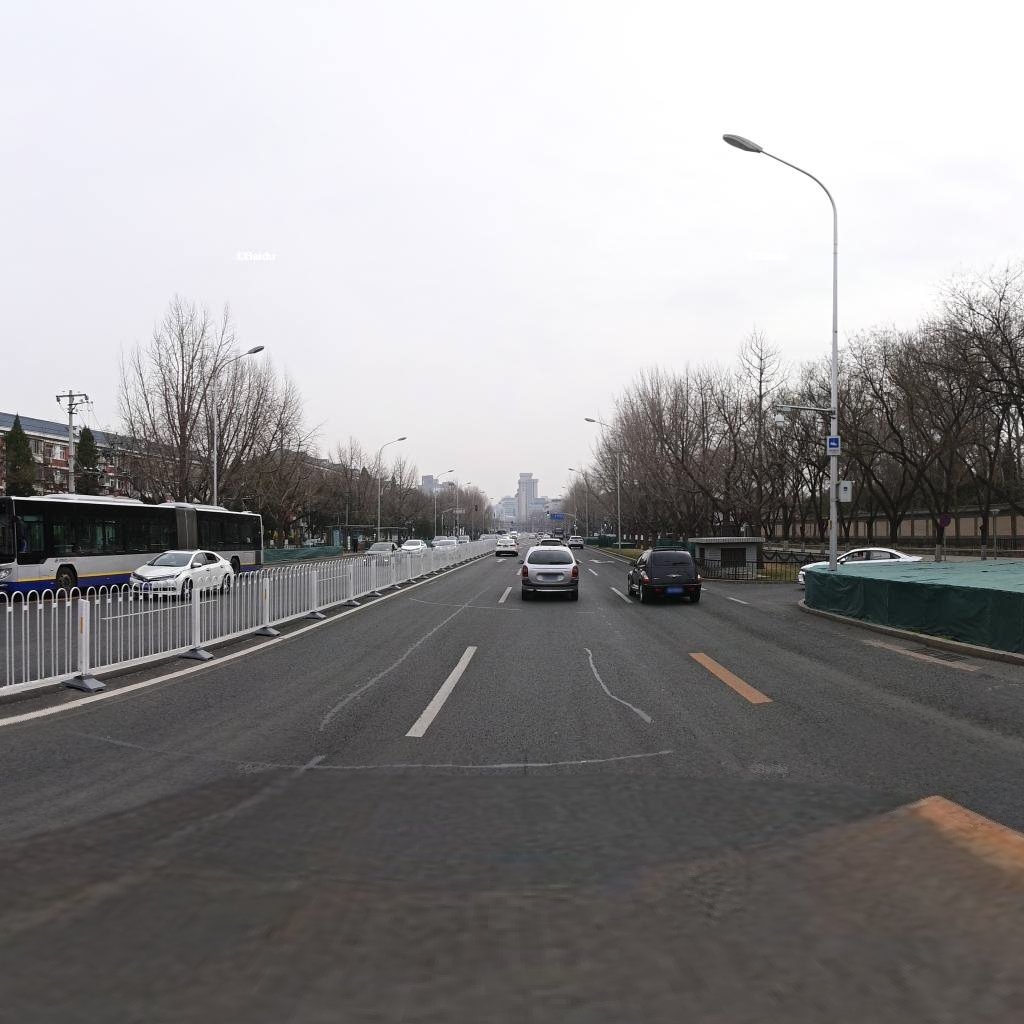
Region: Haidian
Road damage annotations: longitudinal patch, longitudinal patch, longitudinal patch, transverse patch, transverse patch